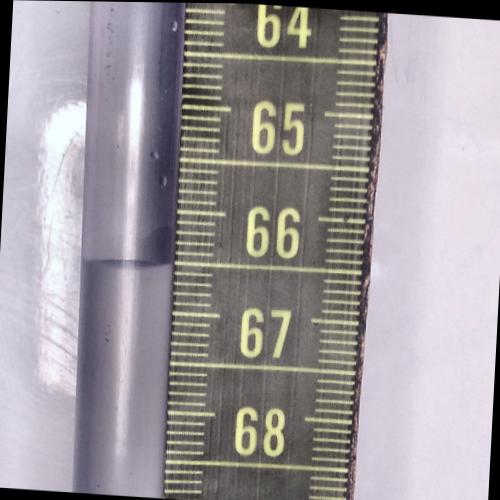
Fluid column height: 66.5 cm